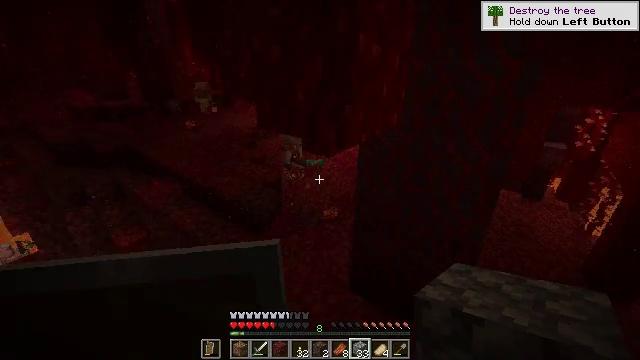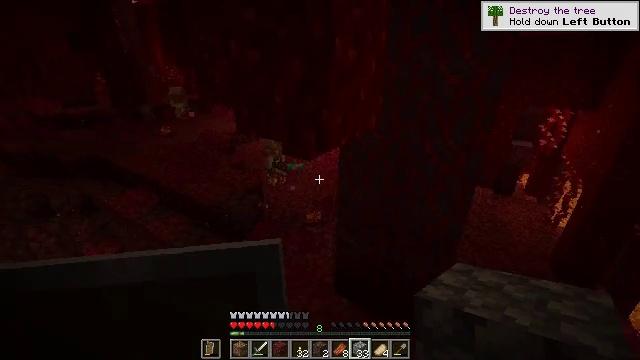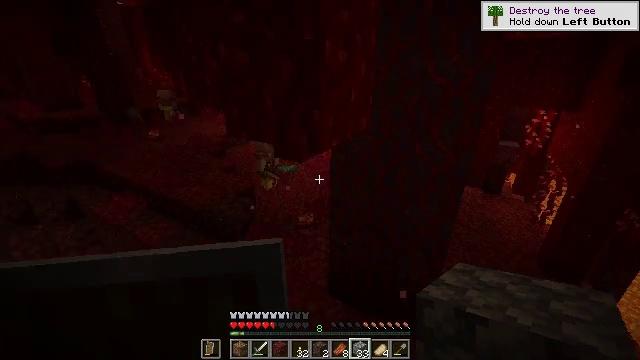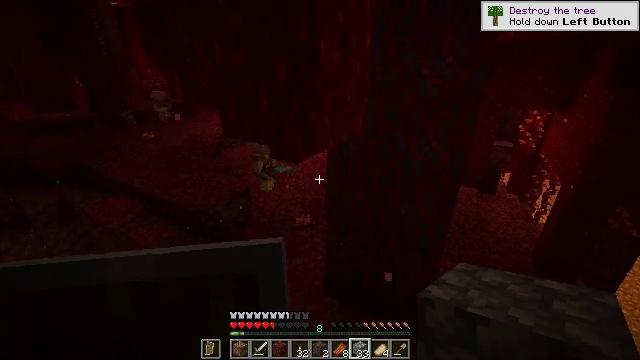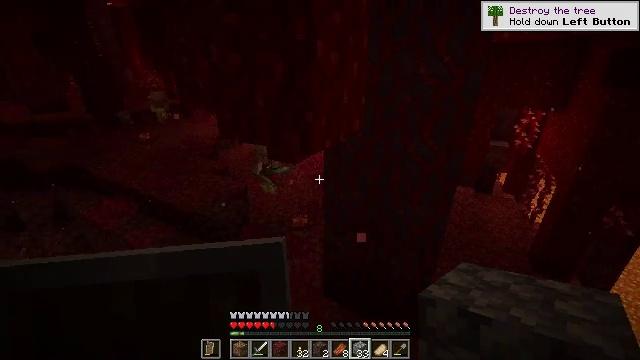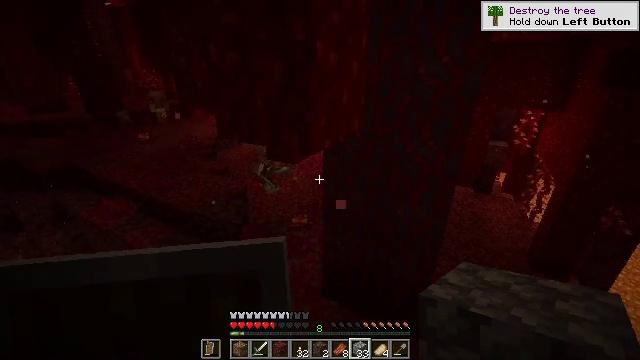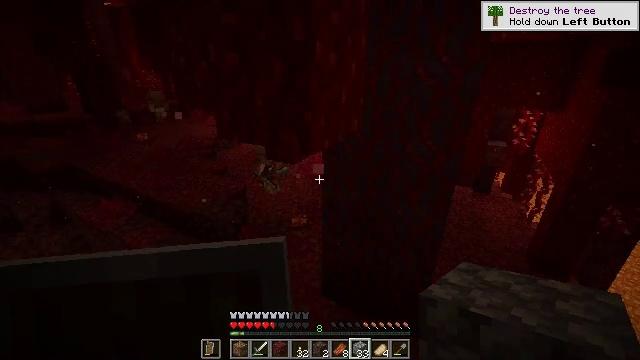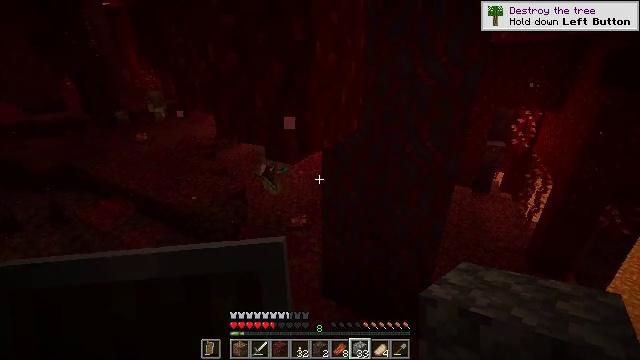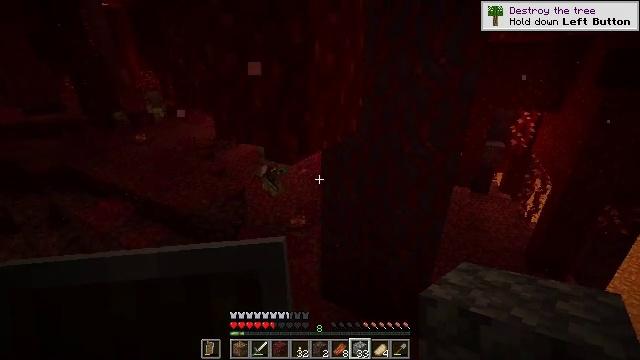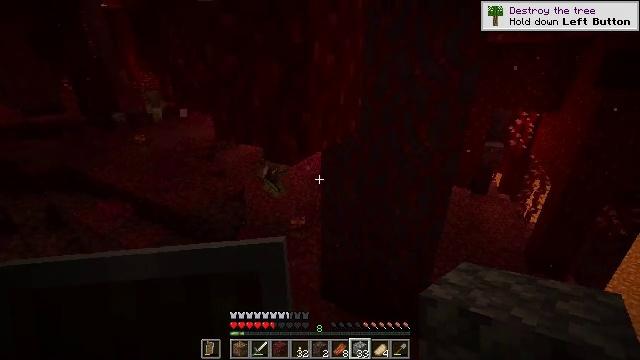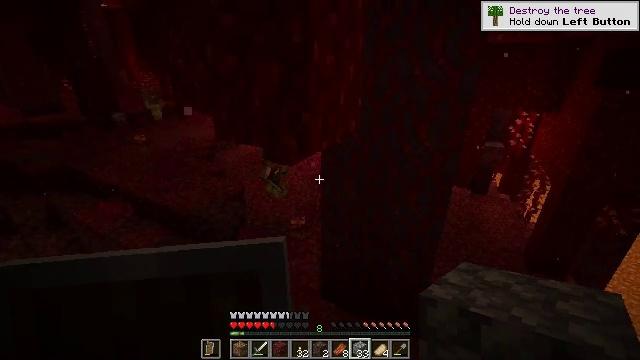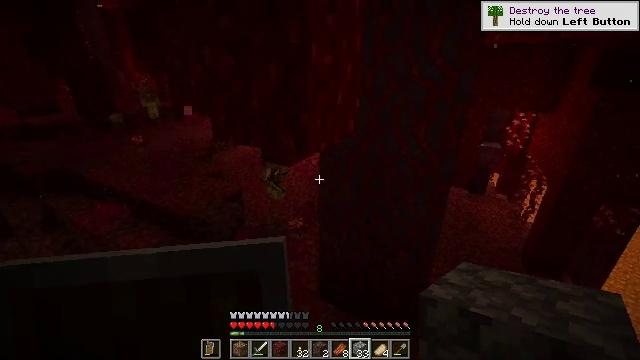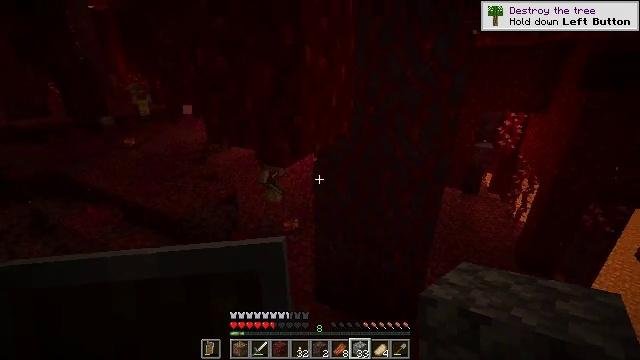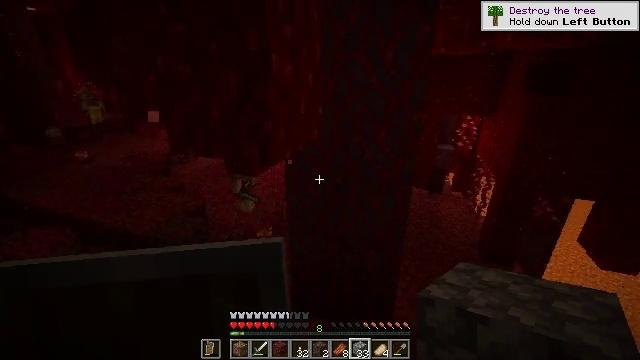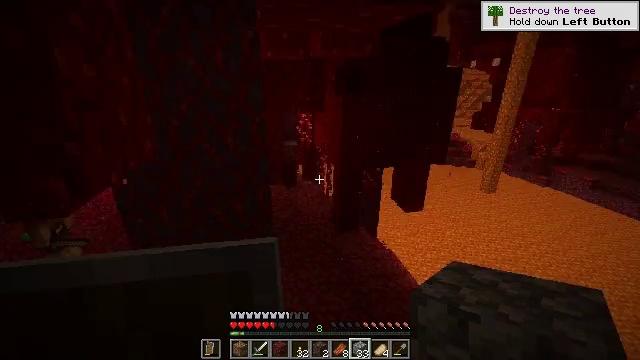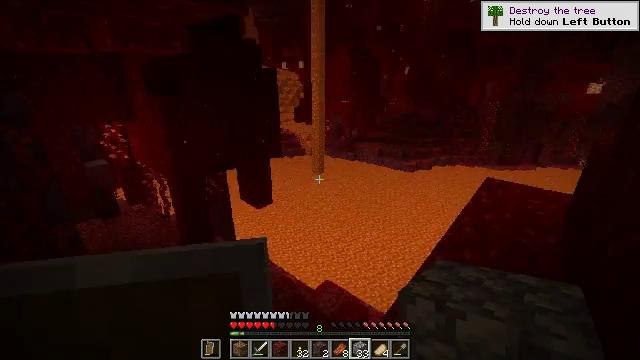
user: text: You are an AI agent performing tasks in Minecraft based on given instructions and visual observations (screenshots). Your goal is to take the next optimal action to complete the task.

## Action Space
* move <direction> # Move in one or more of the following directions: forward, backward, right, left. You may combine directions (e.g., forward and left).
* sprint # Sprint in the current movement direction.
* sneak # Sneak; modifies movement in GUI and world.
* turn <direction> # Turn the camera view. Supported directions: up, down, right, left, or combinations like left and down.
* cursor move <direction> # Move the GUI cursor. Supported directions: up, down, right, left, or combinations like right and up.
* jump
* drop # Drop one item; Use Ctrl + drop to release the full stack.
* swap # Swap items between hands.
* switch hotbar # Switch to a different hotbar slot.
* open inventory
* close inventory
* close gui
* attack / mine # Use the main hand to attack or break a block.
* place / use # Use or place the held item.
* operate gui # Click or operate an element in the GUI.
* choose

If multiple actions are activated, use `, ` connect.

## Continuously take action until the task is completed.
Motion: motion action
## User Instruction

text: Gather the nether wart block from a crimson forest.
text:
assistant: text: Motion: turn right
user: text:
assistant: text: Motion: turn right
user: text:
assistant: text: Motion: no_op
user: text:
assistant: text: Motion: no_op
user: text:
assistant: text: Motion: no_op
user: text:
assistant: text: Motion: no_op
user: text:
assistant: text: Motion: no_op
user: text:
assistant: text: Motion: no_op
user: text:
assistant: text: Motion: no_op
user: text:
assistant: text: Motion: no_op
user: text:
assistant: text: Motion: no_op
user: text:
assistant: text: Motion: turn right
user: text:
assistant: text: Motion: turn right and up
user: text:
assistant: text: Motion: turn right
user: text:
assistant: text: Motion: turn right
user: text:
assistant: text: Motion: turn right
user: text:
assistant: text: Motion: turn right
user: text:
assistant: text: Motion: turn right
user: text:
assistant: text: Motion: turn right
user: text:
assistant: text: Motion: turn right
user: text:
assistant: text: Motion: no_op
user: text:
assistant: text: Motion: turn right
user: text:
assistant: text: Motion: turn right
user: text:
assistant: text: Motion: turn right
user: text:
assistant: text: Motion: turn right
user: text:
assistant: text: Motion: turn right and up
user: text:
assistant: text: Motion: turn right and up
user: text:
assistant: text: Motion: turn right and up
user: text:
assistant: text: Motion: turn right and up
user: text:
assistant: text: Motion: turn right and up